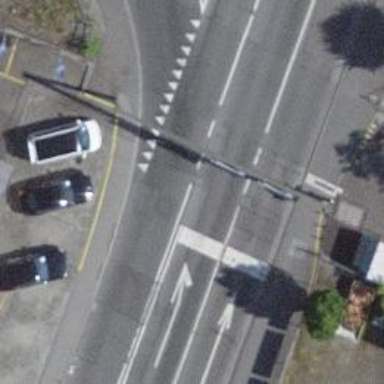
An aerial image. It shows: Tertiary road with asphalt surface. It has separate sidewalks on both sides.